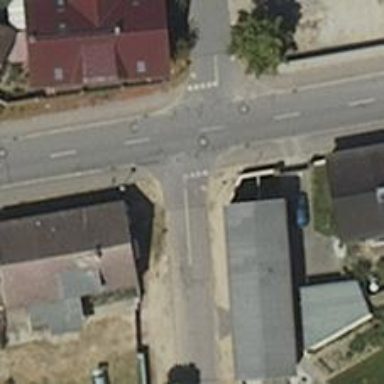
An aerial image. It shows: Road with "give way" sign.